Interaction volume radius: 10 \u00c5
Interaction volume height: 15 \u00c5
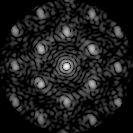
Disorder parameter: 0.3907